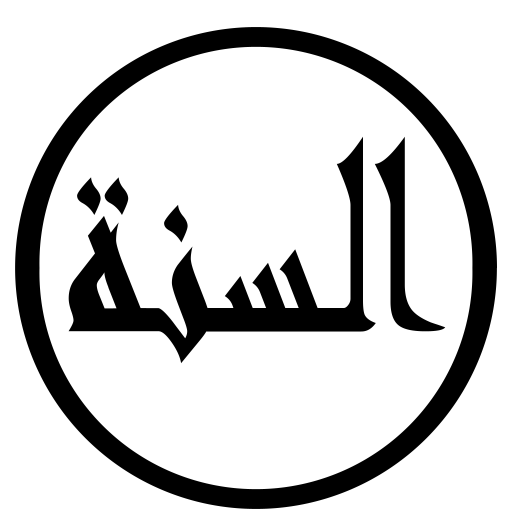
Tags: icon, FontAwesome, fa-icon, brand, ussunnah